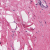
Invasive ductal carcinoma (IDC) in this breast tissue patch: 0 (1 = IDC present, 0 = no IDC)